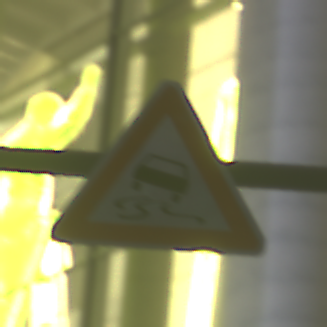
Verkehrszeichen: SchleuderOderRutschgefahr
Umgebung: Outdoor, Urban
Tageszeit: Night
Wetter: PartlyCloudy
Licht: Artificial
Jahreszeit: NotSpecified
Kontrast: HighContrast